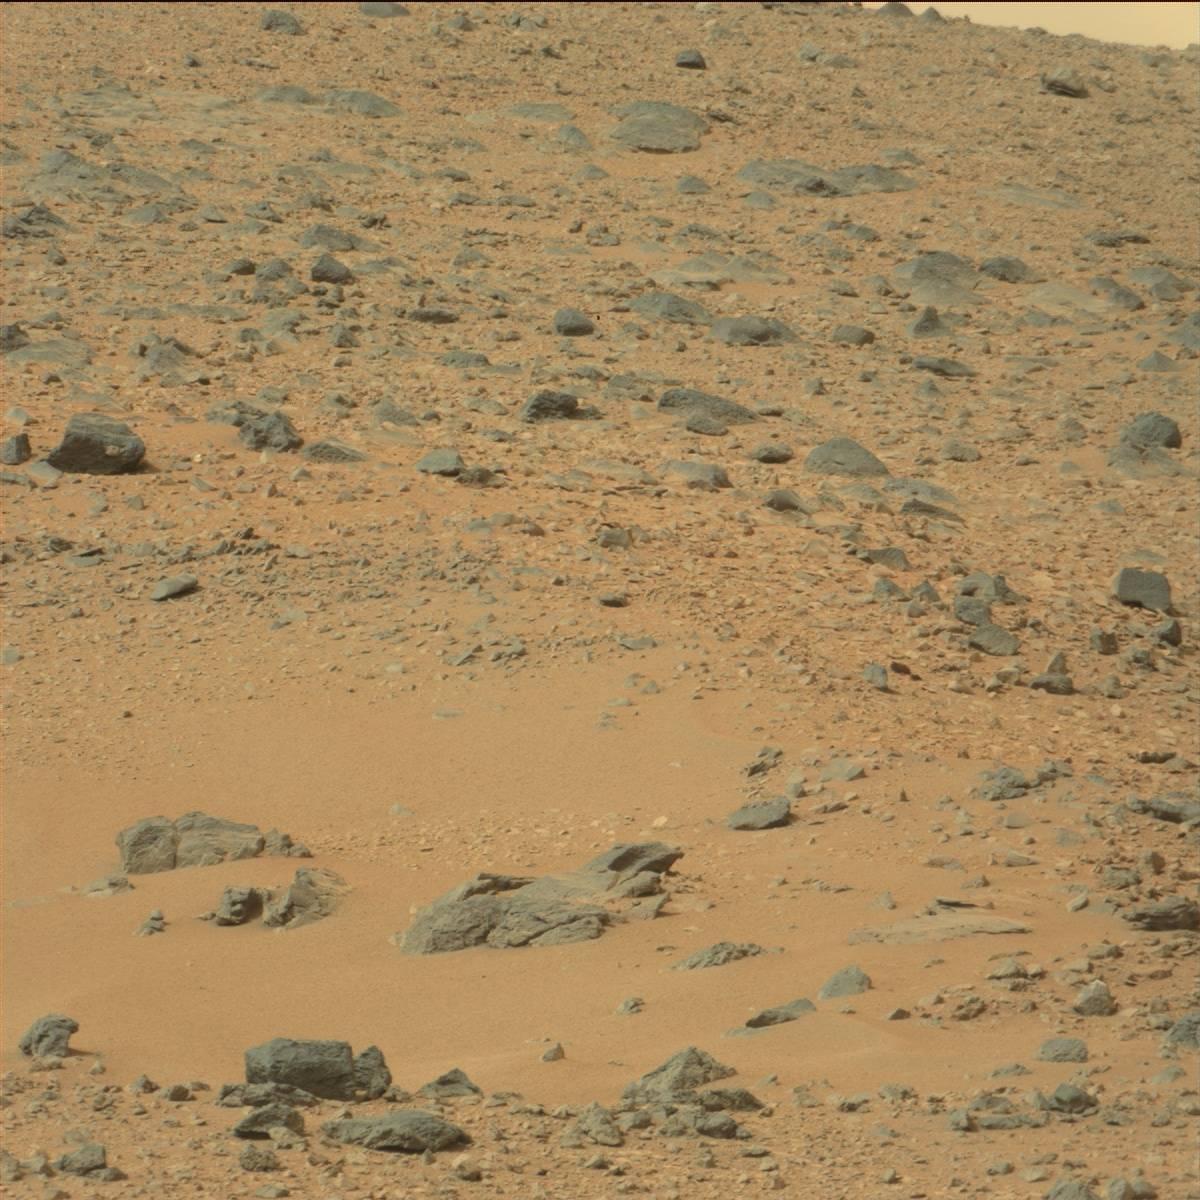
Terrain classes present: Bedrock, Rock, Sand / Soil, Sky